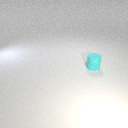
small cyan rubber cylinder